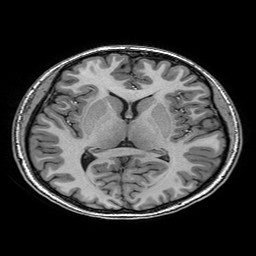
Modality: T1w
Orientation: coronal
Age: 18
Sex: female
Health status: healthy